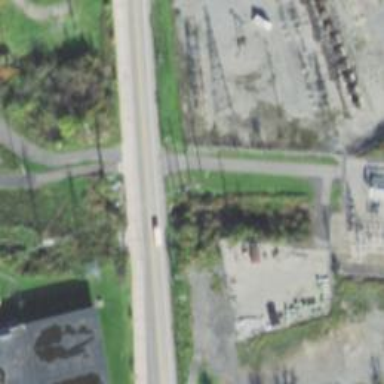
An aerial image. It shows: Secondary road with asphalt surface. There is sidewalk on the left side.